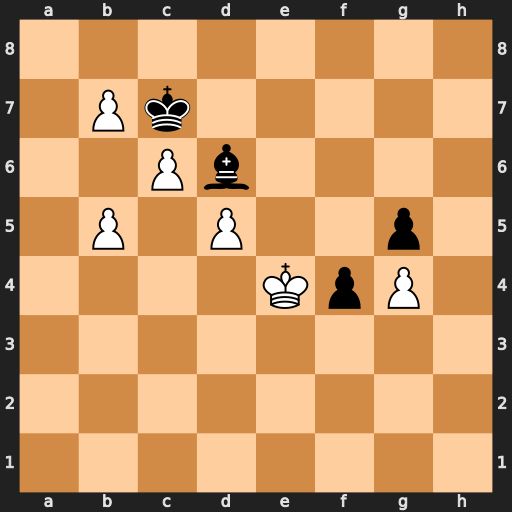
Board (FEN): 8/1Pk5/2Pb4/1P1P2p1/4KpP1/8/8/8
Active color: w
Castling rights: -
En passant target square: -
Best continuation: Kf5 f3 Ke6 f2 b6+ Kb8 Kd7 f1=Q c7+ Kxb7 c8=Q+